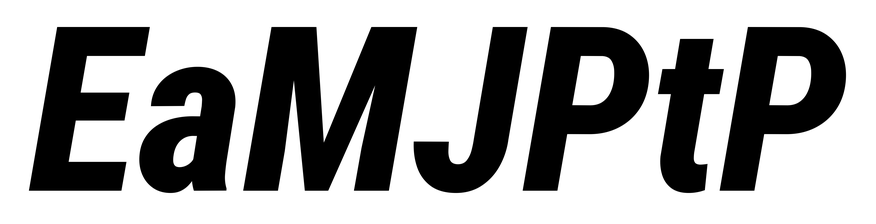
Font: Roboto-Italic_Condensed_ExtraBold_Italic